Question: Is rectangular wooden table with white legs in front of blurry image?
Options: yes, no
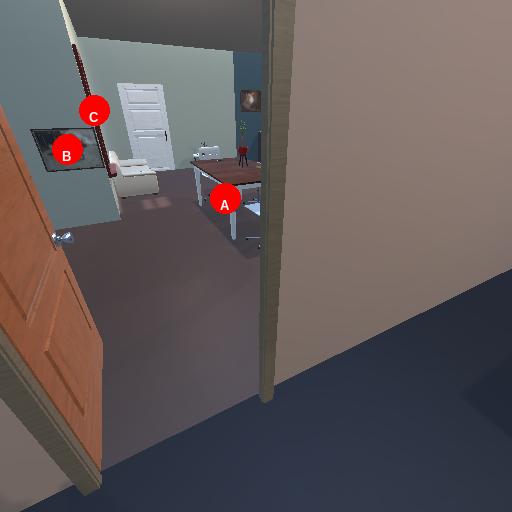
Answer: yes